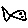
Label: fish